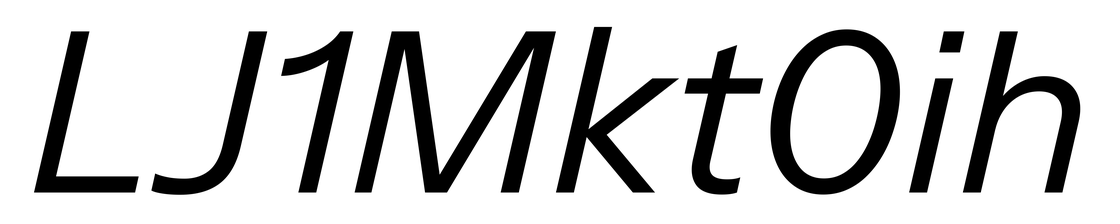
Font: InstrumentSans-Italic_Italic